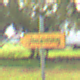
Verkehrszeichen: UmleitungswegweiserLinksweisend
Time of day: MorningAfternoon
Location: Outdoor (Suburban)
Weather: PartlyCloudy
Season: NotSpecified
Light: Natural